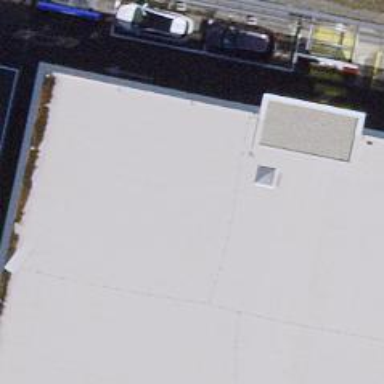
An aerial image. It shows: Car wash facility.